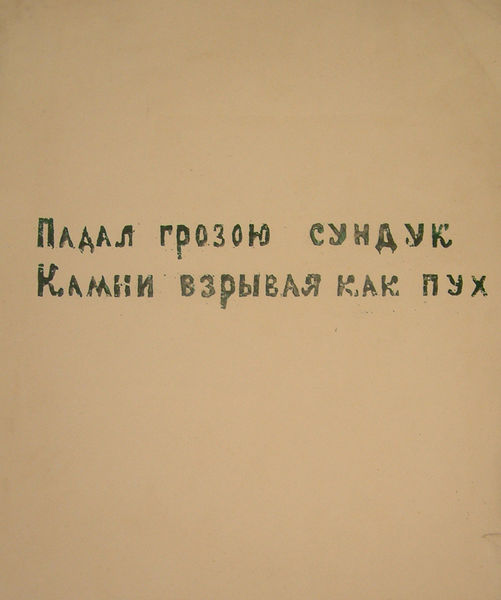
Titel: War: "The trunk fell like a thunderstorm, Exploding stones like fluff", War: "The trunk fell like a thunderstorm, Exploding stones like fluff"
Künstler: Ol’ga; Kruchenykh, Aleksandr Rozanova
Standort: Amherst (Massachusetts, USA)
Institution: Mead Art Museum, Amherst College
Schlagwörter: print, letters, ancient, inscription, medieval, book, russian, text, words, manuscript, cyrillic, language, sentence, phrase, nyx